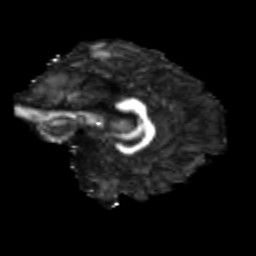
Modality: FA
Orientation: sagittal
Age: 28
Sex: female
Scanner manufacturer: siemens
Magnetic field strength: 3 T
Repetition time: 3.5 s
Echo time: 0.125 s